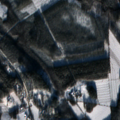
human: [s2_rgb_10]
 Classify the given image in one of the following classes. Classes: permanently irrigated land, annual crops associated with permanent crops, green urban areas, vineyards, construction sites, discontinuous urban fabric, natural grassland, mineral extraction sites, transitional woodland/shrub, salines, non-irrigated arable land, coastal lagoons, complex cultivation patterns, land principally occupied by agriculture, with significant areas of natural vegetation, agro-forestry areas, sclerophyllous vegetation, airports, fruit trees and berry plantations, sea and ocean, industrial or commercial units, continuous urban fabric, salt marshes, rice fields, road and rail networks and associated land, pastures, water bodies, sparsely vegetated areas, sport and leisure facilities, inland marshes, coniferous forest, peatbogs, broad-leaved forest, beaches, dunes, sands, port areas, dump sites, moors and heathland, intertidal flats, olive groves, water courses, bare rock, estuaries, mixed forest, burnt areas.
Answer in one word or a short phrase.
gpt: non-irrigated arable land, coniferous forest, mixed forest, transitional woodland/shrub